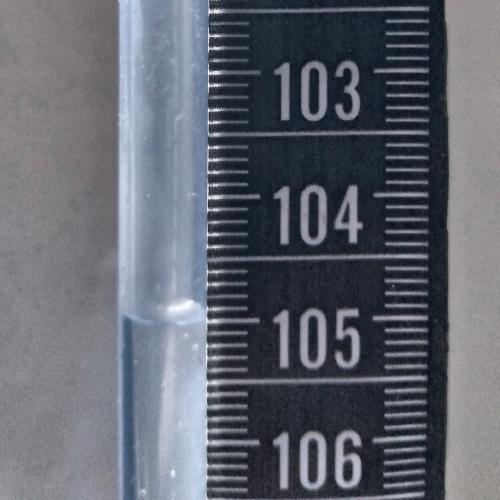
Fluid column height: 105.0 cm